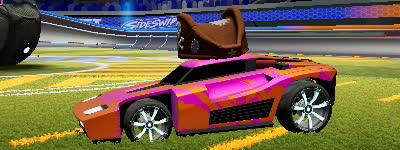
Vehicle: breakout